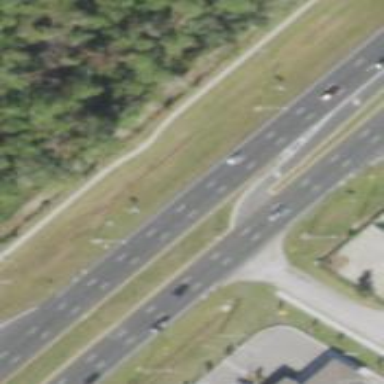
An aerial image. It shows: Trunk link highway.